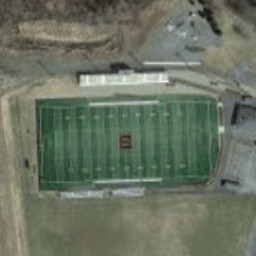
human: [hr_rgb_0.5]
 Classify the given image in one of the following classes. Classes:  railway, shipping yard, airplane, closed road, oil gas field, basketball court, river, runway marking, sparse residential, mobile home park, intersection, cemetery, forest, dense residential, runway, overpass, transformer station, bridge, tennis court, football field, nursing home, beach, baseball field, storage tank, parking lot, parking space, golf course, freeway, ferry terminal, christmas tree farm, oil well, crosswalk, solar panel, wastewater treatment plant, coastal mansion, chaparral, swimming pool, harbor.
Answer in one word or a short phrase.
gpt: football field